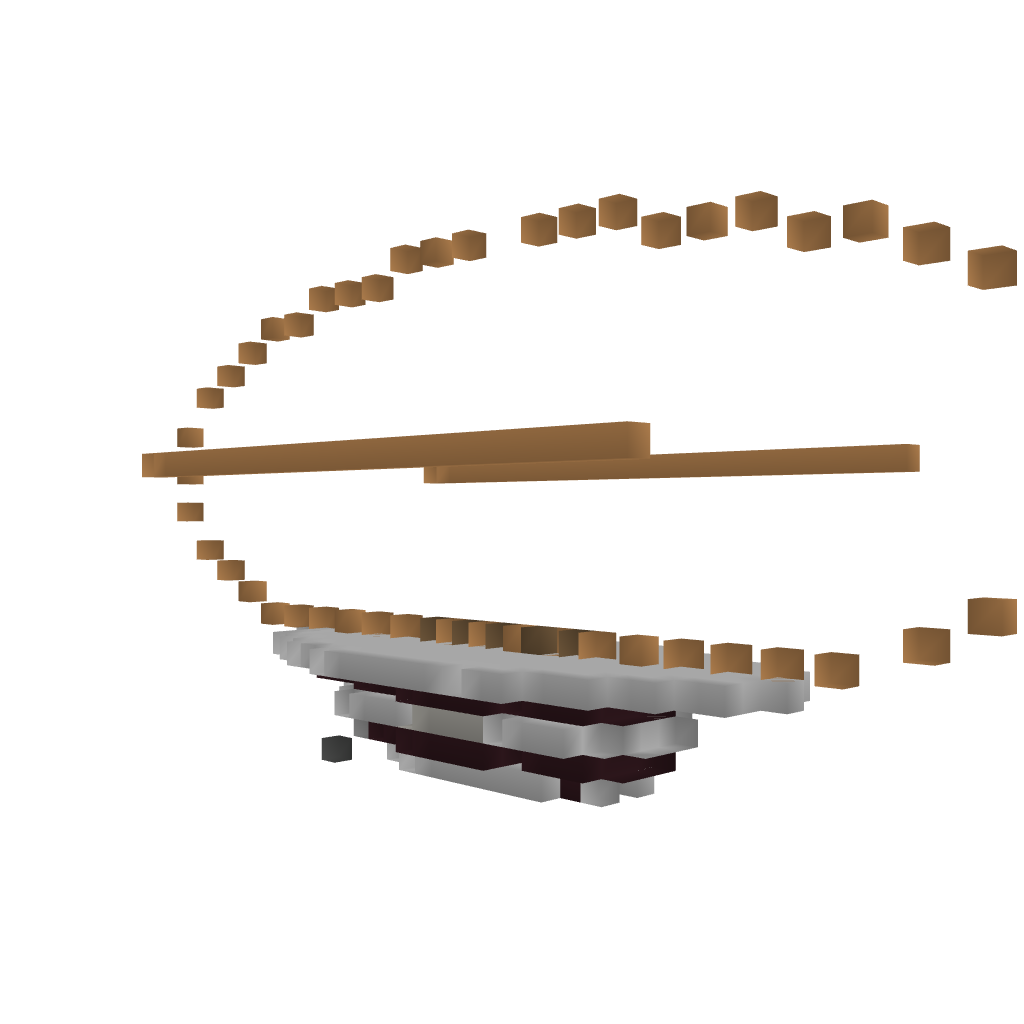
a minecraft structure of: The Simpsons - Duff Zeppelin